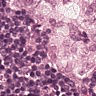
Metastatic tissue present: yes